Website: macys
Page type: customer-info-address
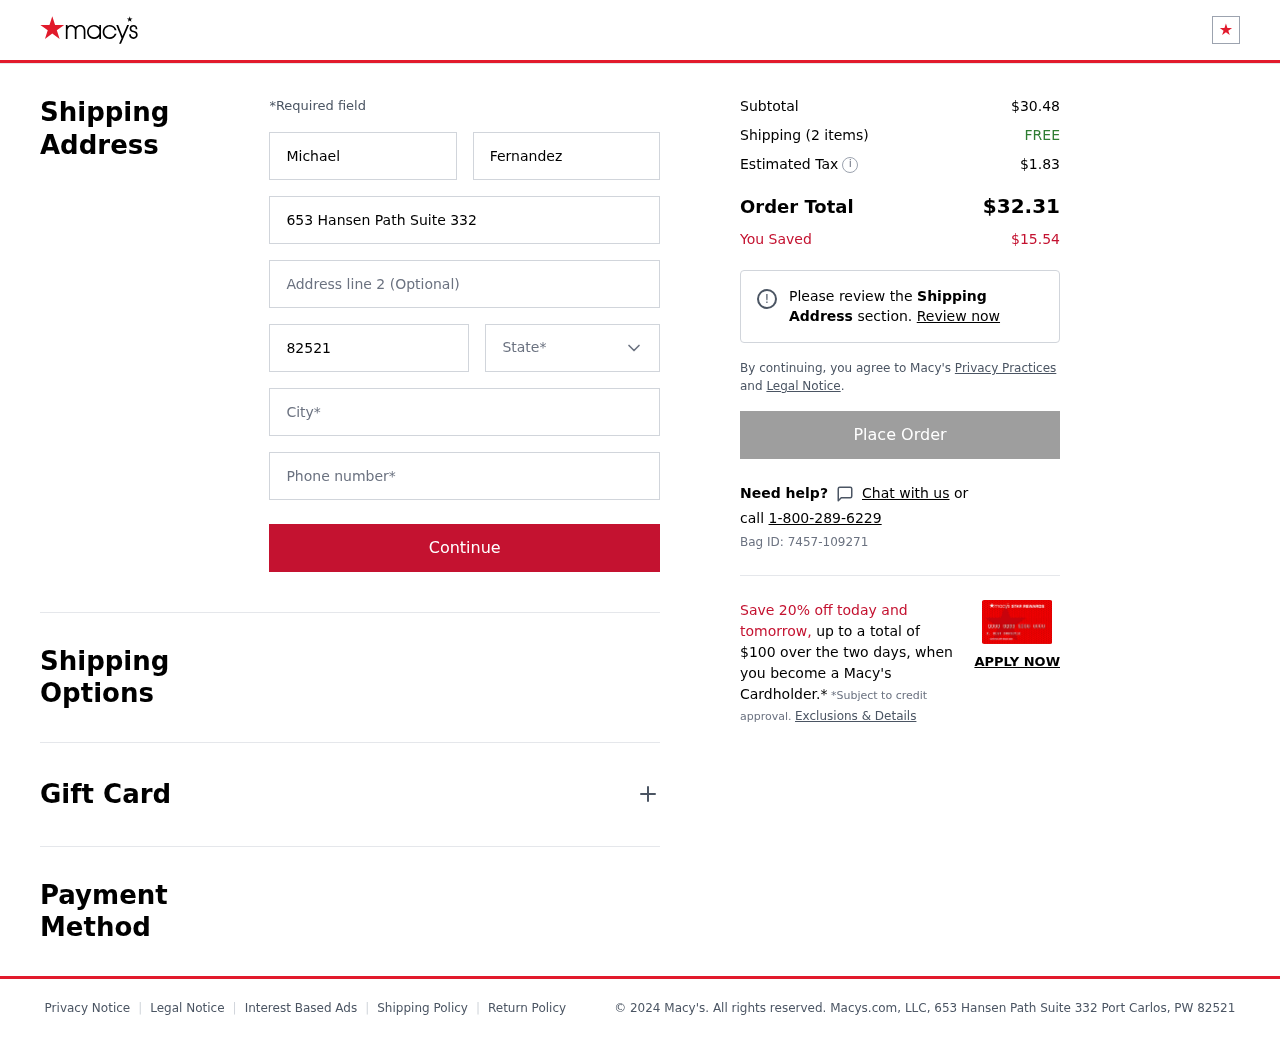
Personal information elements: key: PII_CITY
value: Port Carlos
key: PII_FIRSTNAME
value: Michael
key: PII_LASTNAME
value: Fernandez
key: PII_PHONE
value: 4624077329
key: PII_POSTCODE
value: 82521
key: PII_STATE
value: PW
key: PII_STREET
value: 653 Hansen Path Suite 332
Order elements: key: ORDER_SUBTOTAL
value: $30.48
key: ORDER_NUM_ITEMS
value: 2
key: ORDER_SHIPPING_COST
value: FREE
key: ORDER_TAX
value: $1.83
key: ORDER_TOTAL
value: $32.31
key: ORDER_SAVINGS
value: $15.54
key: ORDER_BAG_ID
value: Bag ID: 7457-109271